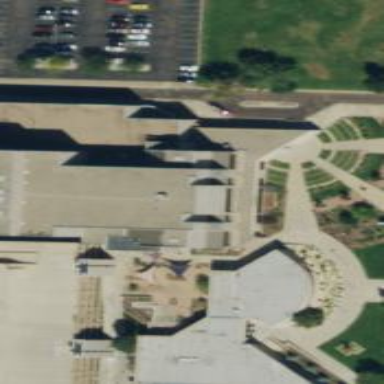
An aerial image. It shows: Arts centre housed inside building.